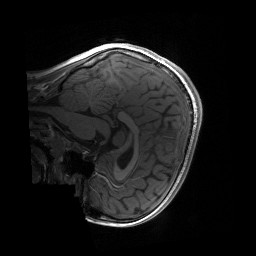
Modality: T1w
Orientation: sagittal
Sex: female
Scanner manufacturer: siemens
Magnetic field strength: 3 T
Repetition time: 1.9 s
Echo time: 0.00243 s